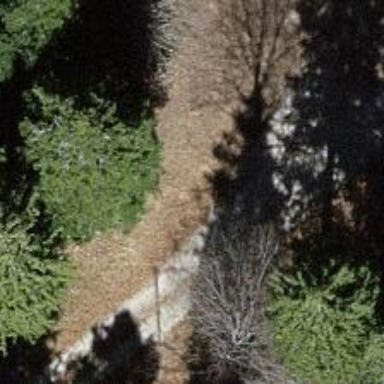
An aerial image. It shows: Unpaved track with grade2 track type.